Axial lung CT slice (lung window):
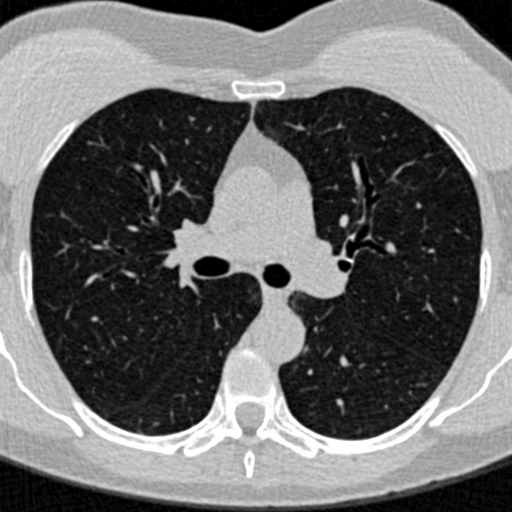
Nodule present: no